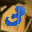
Label: 3